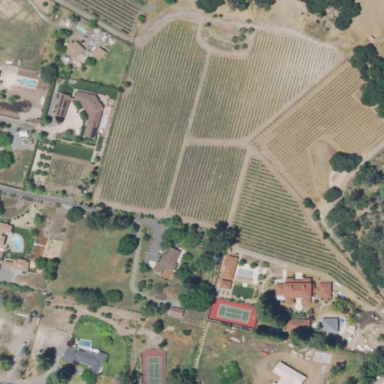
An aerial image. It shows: Vineyard with grape crops.